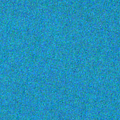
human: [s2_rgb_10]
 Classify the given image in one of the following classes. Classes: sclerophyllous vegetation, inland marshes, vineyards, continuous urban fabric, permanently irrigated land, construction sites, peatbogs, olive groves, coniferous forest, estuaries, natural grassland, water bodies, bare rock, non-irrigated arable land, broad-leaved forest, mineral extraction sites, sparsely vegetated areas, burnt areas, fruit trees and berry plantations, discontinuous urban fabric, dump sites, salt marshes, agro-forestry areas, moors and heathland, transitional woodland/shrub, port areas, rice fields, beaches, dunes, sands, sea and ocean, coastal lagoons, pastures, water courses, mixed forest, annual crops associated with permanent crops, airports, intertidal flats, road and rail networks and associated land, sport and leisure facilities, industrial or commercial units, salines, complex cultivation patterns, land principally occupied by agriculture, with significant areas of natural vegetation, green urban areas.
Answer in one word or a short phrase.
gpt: sea and ocean